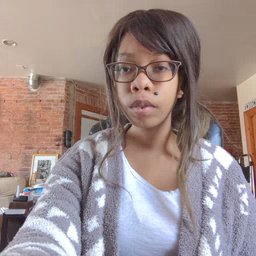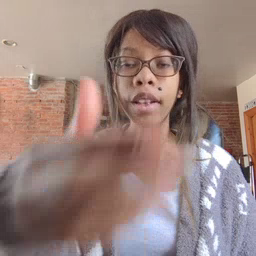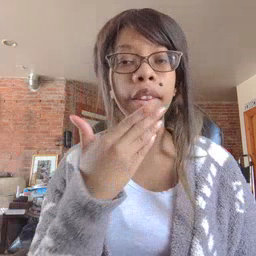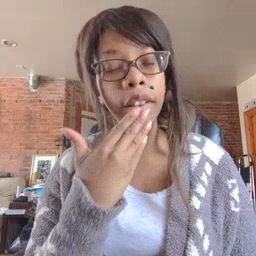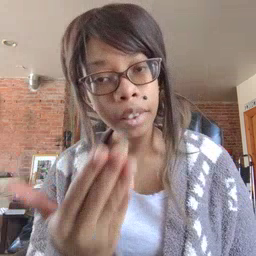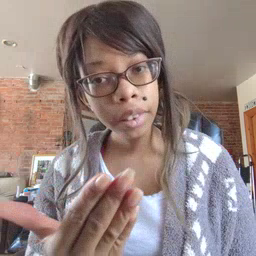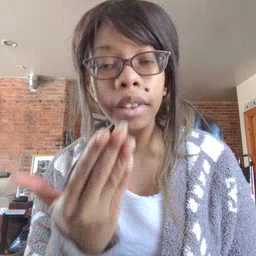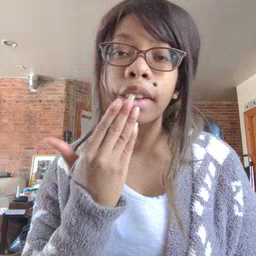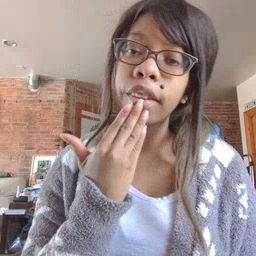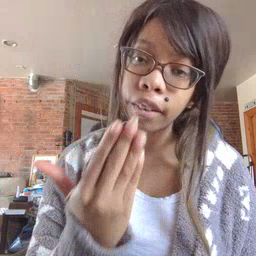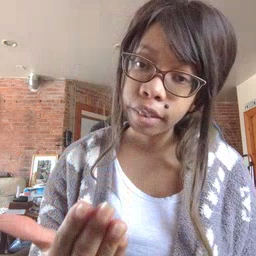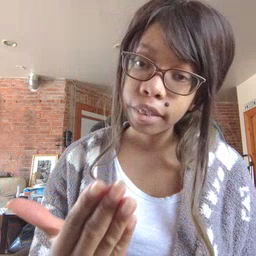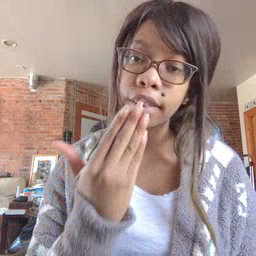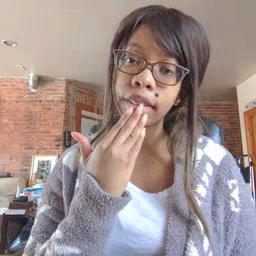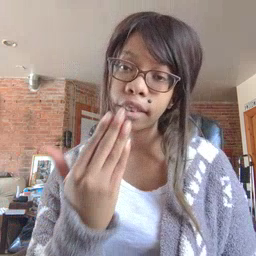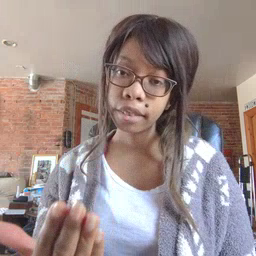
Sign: thankyou